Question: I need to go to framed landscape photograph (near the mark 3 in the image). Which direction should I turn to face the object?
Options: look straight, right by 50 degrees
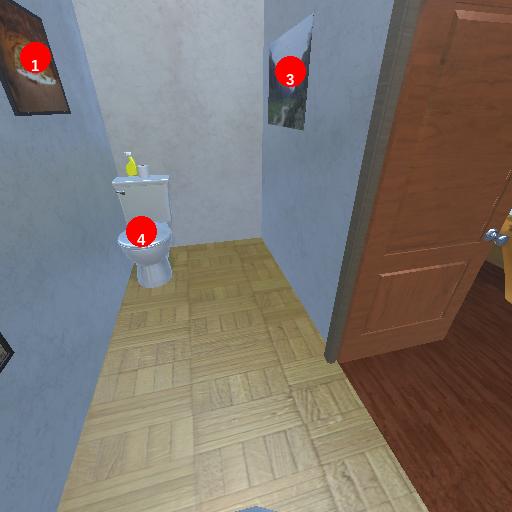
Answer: look straight